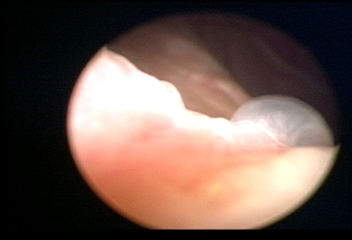
Modality: WLC
Class: Normal mucosa
Bladder cancer association: No